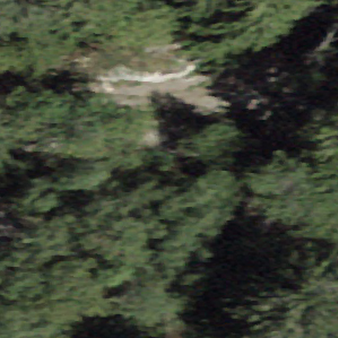
Label: other